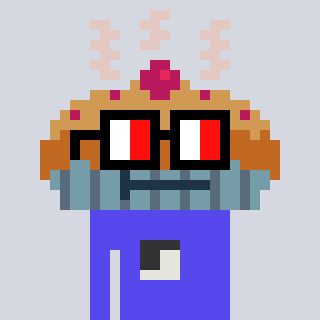
a pixel art character with square glasses with black frames and red eyes, a pie-shaped head and a computerblue-colored body on a cool background